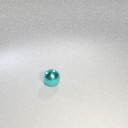
small cyan metal sphere